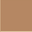
Piece: xx